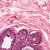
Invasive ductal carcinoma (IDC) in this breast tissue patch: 0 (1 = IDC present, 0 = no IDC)